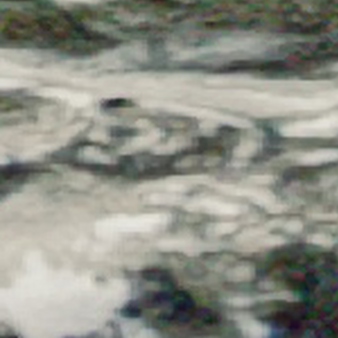
Label: other